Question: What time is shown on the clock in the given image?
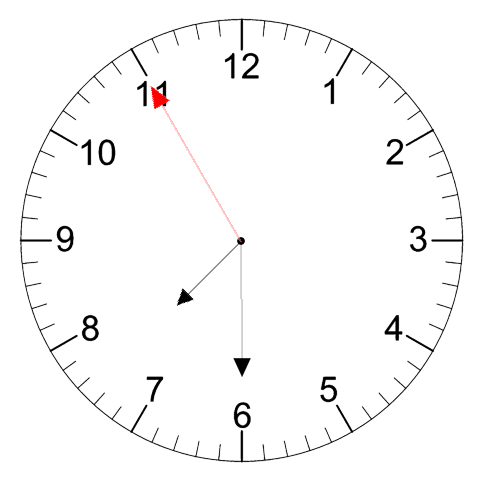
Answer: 07:29:55